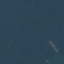
Land use / land cover class: Forest